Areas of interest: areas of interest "Heilongjiang Science and Technology Museum"
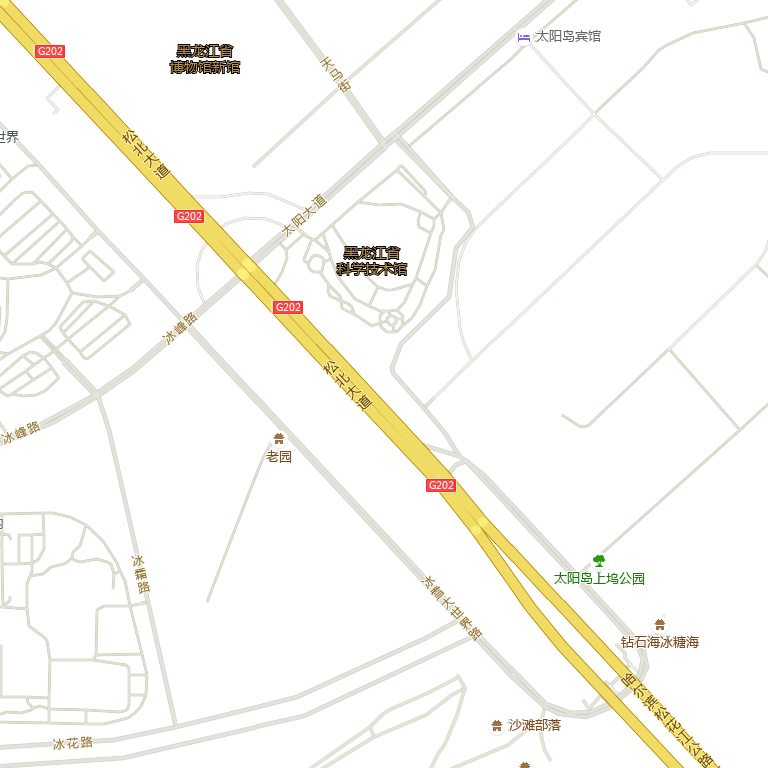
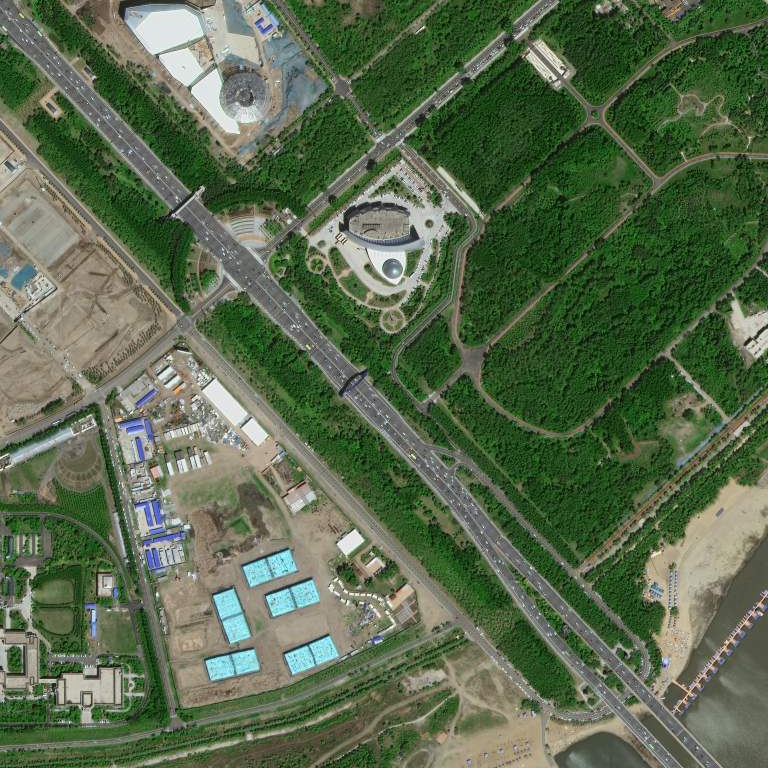